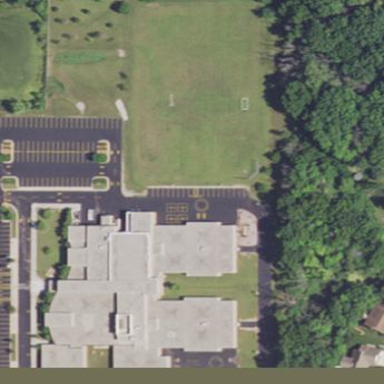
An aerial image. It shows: School.